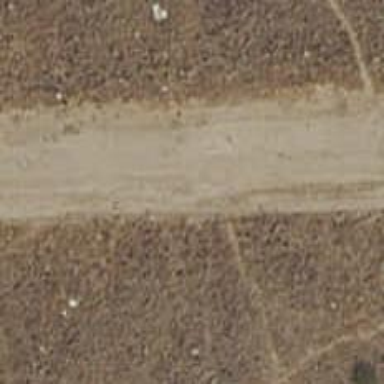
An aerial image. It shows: Dirt path.